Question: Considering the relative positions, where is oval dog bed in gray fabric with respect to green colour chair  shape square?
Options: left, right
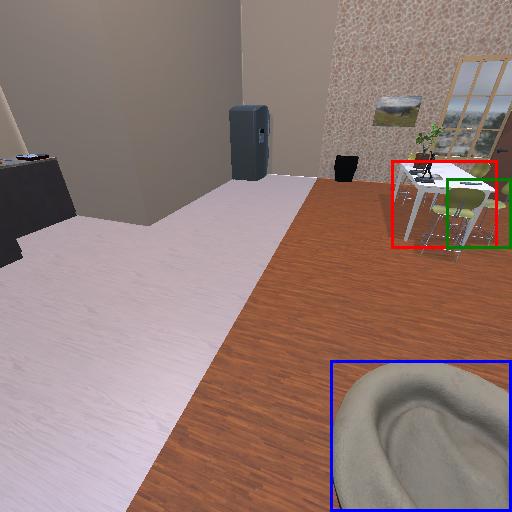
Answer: left